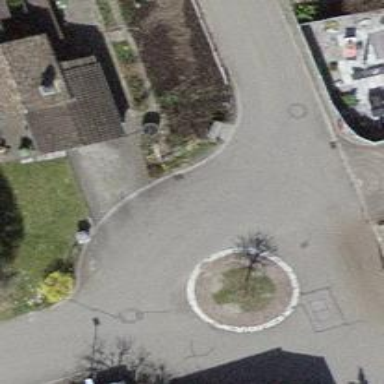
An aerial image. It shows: Roundabout on residential road.